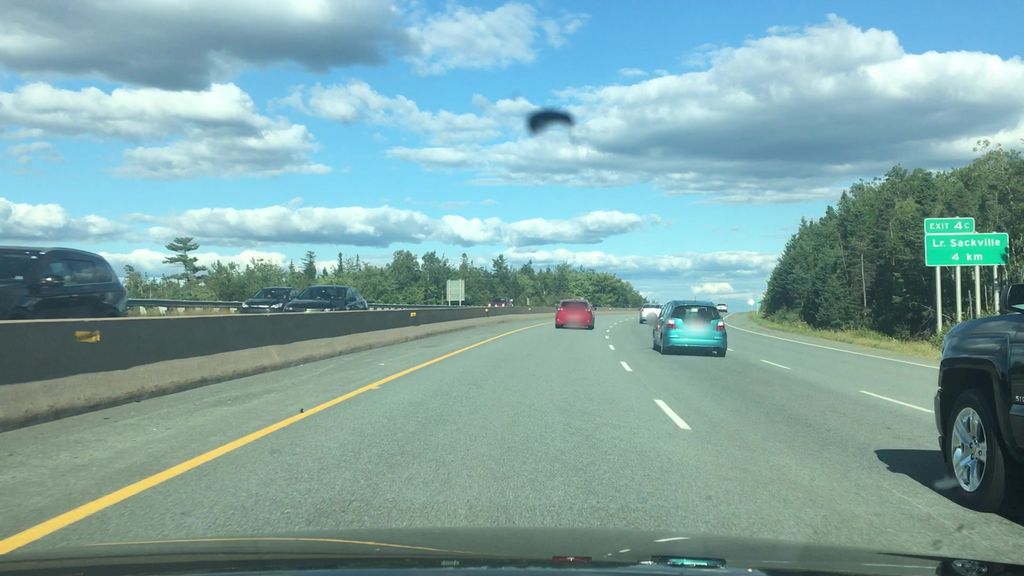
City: halifax